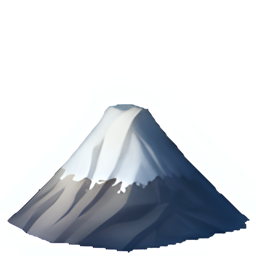
Name: mount fuji
Emoji: 🗻
Group: Travel & Places
Sub-group: place-geographic